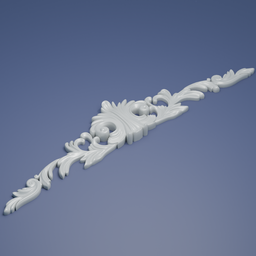
Label: decoration